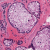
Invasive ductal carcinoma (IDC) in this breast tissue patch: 0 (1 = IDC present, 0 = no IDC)